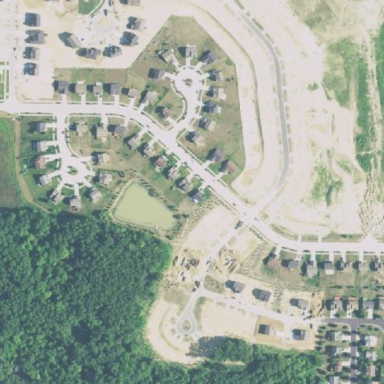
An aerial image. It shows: This residential area consists of single-family homes.